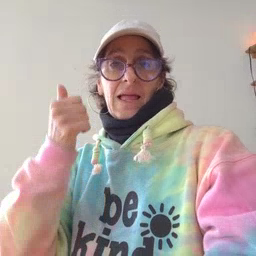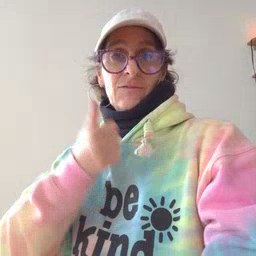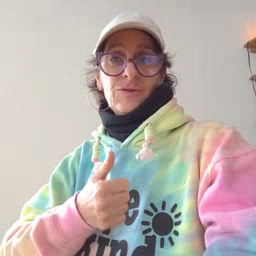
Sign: every